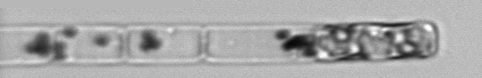
Label: Guinardia_delicatula_TAG_internal_parasite